Aerial crown-view tile of a tropical tree (Barro Colorado Island, Panama), acquired 20250616:
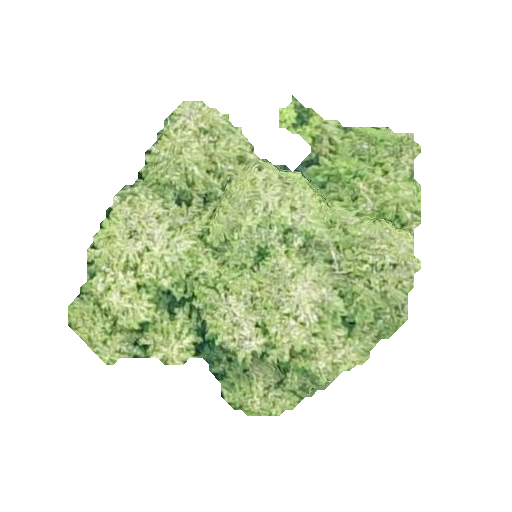
Species: Quararibea stenophylla
GBIF accepted scientific name: Quararibea stenophylla
Crown area: 110.612 m²